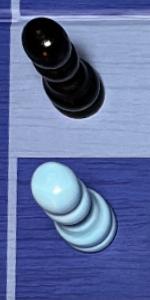
Label: Pawn_White